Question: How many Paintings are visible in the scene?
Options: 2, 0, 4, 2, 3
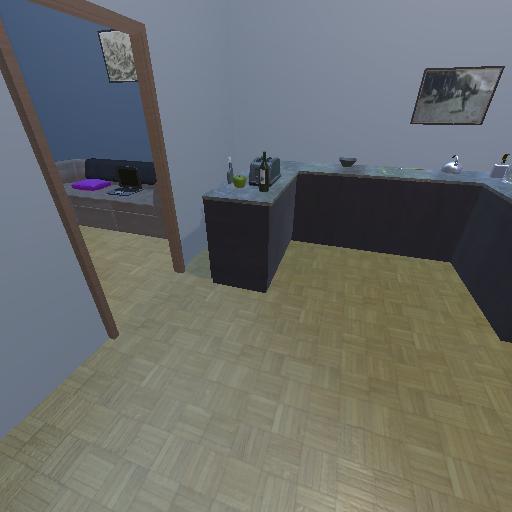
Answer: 2